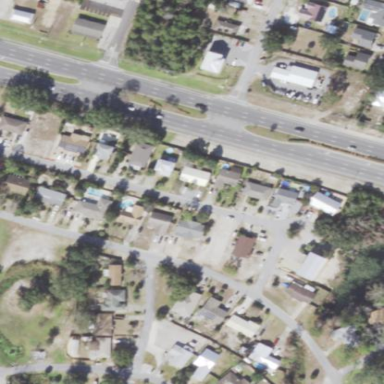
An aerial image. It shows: This residential area consists of single-family homes.